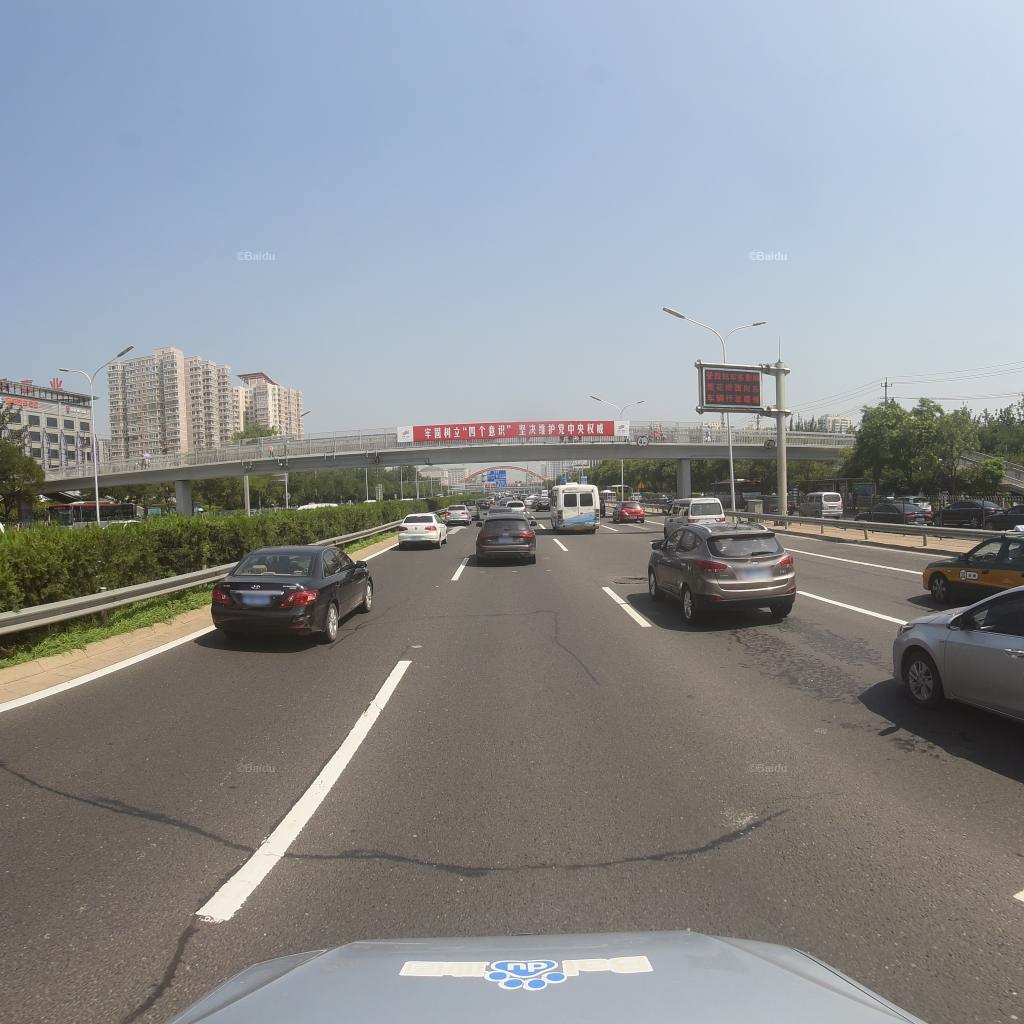
Region: Fengtai
Road damage annotations: longitudinal patch, transverse patch, manhole cover, longitudinal patch, transverse patch, longitudinal patch